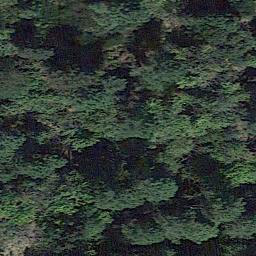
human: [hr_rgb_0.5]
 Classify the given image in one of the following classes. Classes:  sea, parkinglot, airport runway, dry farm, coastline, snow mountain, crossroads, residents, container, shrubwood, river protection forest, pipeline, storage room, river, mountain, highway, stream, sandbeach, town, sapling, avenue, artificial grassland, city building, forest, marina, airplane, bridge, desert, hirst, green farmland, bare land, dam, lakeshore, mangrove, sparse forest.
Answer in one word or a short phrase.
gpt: forest